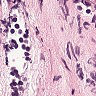
Metastatic tissue present: no